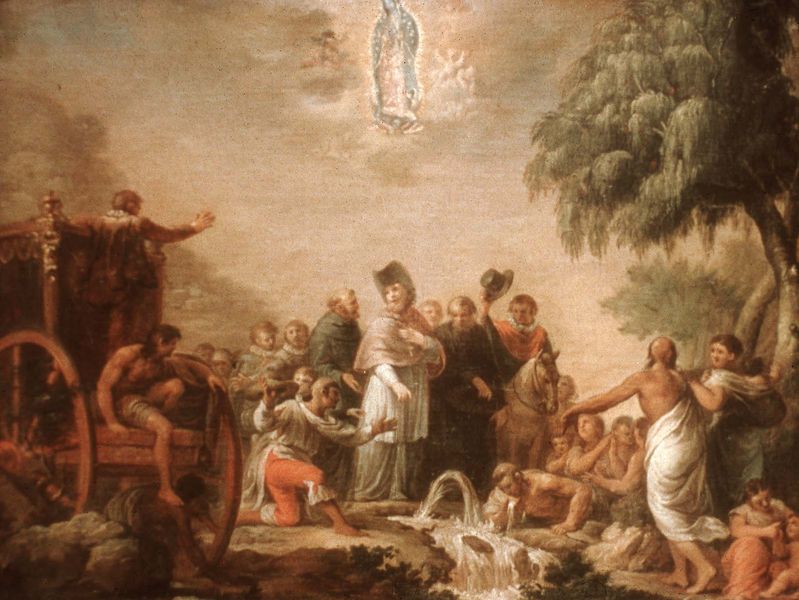
Titel: Das Wunder des “El Pocito”, Deckengemälde im Palacio de Minería
Künstler: Rafael Ximeno y Planes
Standort: Mexico City, Palacio de Minería (Amerika - Mexiko)
Schlagwörter: baum, gemälde, gott, himmel, mann, wasser, wolken, fluss, grün, menschen, sitzen, braun, frau, hut, hüte, männer, menge, hose, trinken, stehen, stein, gewand, kind, karren, pferd, räder, springbrunnen, kutsche, rad, wagen, unscharf, abschied, pfarrer, jesus, erscheinung, erleuchtung, maria, madonna, quelle, pilger, missionar, reisegesellschaft, sprudel, daum, sprudeln